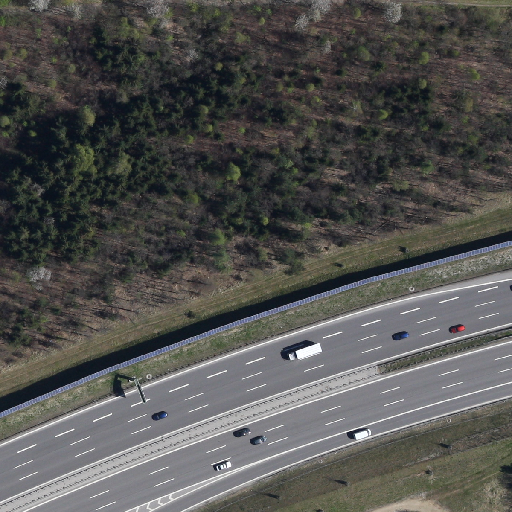
Referring expression: heavy-duty vehicle driving on the road